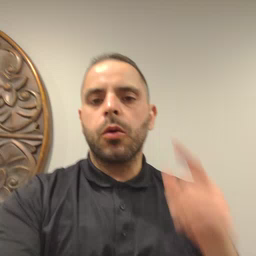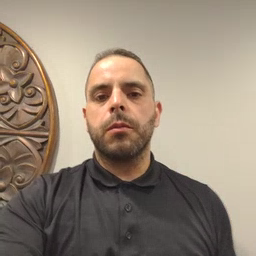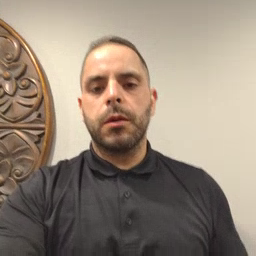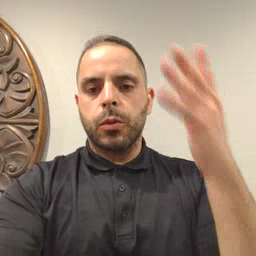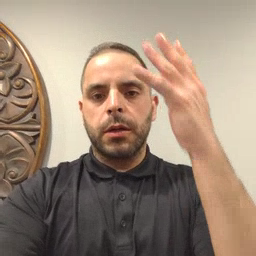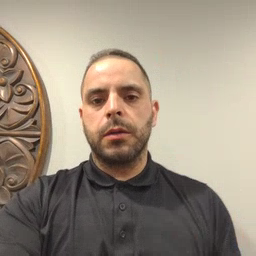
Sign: tree